Question: I have been using VS for many years. Today I have encountered a very strange problem with visual studio 2013. Suddenly for some reason I am unable to see any text in the editor window. I've tried reloading the files, redocking each window, restarting VS, restarting my machine and resetting all my settings in Tools -> Import and Export Settings. At present I'm completely stuck as I can't do anything. The tab for each opened file appears at the top as expected but just a blue pane. I'm hoping this is something daft!

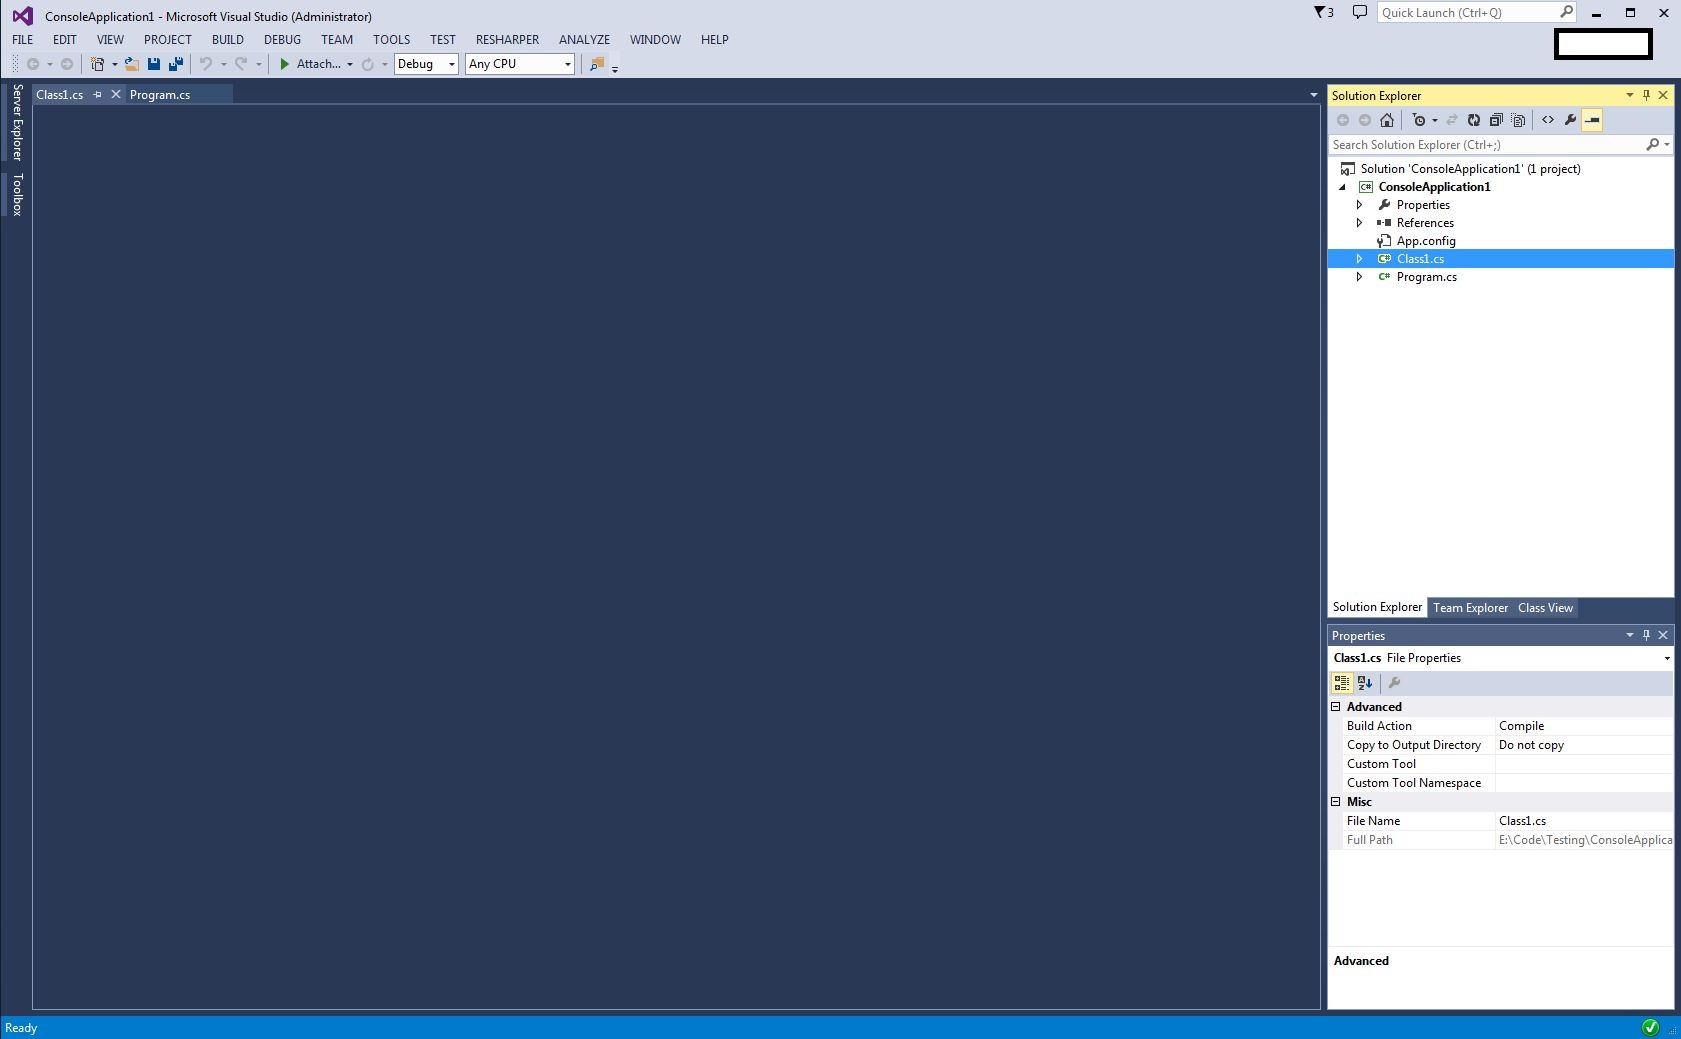
Answer: This was caused by the installation of MVVM Light via the extension manager. I uninstalled it and it went away. Installing the required dlls via nuget didn't have the same issue.